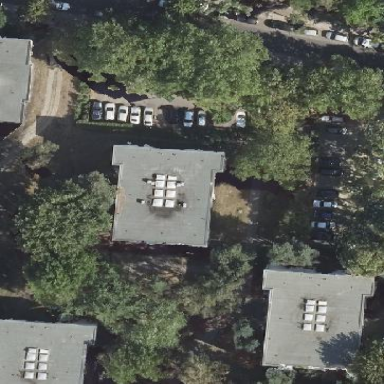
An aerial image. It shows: Residential building with flat roof made of tar paper. The building color is white.